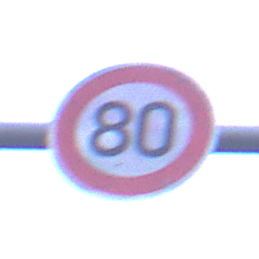
Verkehrszeichen: Geschwindigkeit80
Umgebung: Outdoor, Urban
Tageszeit: SunriseSunset
Wetter: Overcast
Licht: Natural
Jahreszeit: NotSpecified
Kontrast: LowContrast